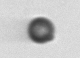
Label: bead